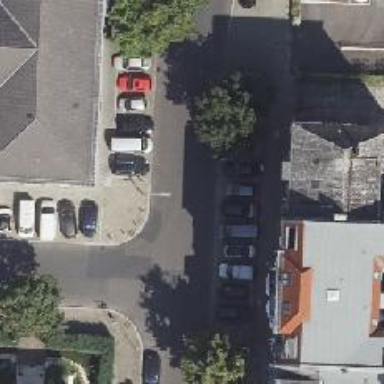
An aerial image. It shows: Residential road with separate asphalt sidewalk and parking on both sides.